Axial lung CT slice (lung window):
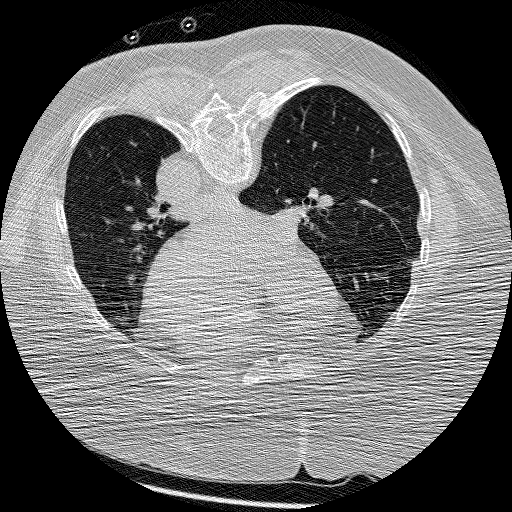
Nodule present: no